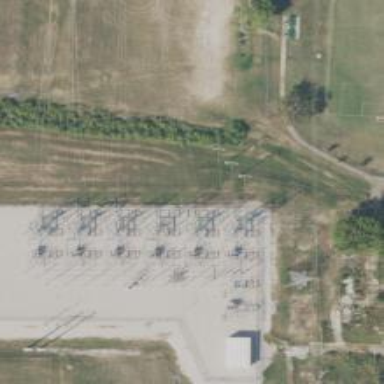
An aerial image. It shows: Switch for power supply.